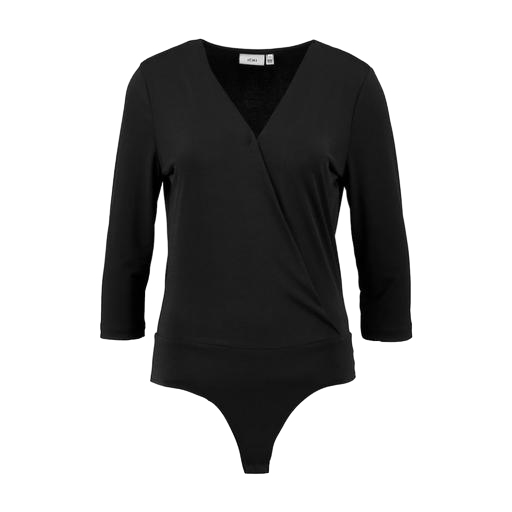
black plunge bodysuit, black mira cape-effect bodysuit, black long-sleeved wrap top, white background